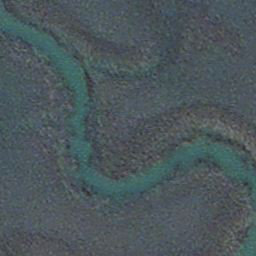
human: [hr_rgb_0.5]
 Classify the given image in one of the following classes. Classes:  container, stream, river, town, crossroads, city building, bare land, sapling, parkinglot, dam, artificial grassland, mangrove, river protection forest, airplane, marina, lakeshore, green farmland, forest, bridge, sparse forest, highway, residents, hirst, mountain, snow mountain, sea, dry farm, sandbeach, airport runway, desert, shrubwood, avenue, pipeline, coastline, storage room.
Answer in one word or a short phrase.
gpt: stream